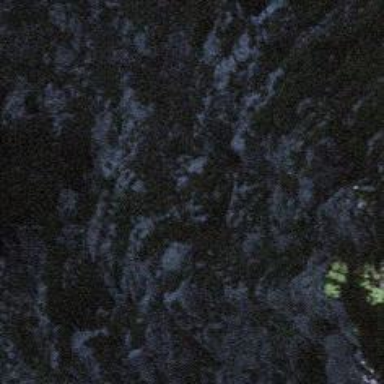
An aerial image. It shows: Natural cliff.